Field crop: maize
Growth stage: 1
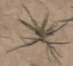
Species: lolium